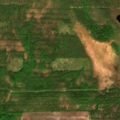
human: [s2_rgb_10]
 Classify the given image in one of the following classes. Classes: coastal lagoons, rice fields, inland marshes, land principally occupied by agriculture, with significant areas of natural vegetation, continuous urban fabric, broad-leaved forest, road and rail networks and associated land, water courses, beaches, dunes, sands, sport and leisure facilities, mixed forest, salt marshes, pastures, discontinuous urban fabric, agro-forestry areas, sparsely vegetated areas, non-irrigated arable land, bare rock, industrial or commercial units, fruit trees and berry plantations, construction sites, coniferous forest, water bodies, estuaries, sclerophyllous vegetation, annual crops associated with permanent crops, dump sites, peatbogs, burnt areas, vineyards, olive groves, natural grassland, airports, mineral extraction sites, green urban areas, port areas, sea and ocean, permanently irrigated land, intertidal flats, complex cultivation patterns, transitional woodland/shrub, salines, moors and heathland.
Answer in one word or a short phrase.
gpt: mixed forest, transitional woodland/shrub